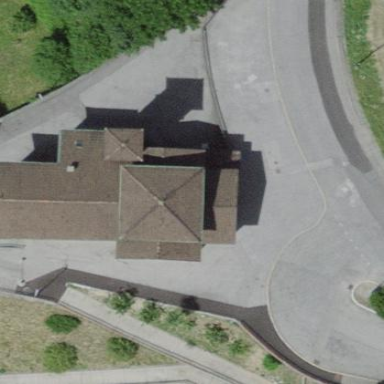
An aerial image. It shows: Building serving as place of worship.